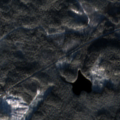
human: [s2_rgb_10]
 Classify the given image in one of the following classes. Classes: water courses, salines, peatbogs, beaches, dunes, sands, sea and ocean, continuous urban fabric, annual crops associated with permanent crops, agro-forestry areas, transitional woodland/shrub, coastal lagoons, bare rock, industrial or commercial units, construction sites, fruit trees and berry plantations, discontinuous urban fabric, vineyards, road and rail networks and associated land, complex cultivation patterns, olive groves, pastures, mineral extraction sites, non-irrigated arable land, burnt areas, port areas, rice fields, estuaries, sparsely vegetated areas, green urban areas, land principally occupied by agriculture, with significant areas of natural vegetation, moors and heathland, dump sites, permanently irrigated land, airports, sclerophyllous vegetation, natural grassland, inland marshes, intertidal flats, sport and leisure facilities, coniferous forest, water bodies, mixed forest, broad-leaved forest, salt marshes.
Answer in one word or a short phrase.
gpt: coniferous forest, mixed forest, transitional woodland/shrub